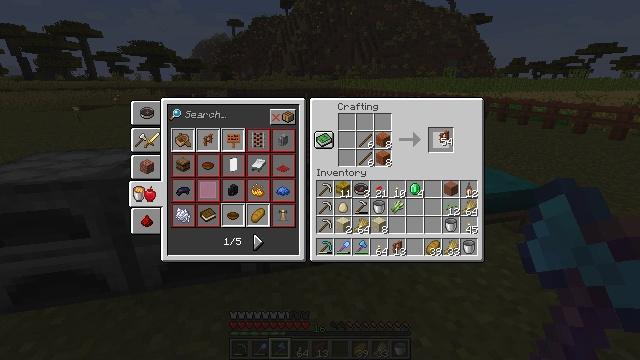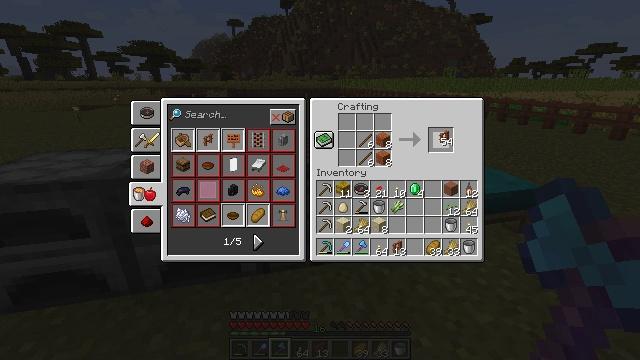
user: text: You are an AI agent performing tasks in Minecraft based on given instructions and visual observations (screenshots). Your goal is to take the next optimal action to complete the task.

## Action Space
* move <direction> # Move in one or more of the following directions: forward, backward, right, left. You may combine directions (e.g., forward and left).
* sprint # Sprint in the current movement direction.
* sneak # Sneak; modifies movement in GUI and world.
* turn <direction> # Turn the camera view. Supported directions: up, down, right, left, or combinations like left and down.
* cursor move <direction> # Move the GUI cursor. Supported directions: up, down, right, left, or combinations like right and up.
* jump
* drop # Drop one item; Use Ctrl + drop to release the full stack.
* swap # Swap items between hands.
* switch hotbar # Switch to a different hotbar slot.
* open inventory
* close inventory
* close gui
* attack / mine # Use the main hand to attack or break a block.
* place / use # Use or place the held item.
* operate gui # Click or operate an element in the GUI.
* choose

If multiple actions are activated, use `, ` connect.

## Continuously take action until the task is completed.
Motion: motion action
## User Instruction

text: Craft some sticks and acacia wood into an acacia fence.
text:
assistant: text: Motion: operate gui
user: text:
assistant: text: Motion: operate gui